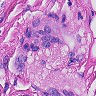
Metastatic tissue present: yes